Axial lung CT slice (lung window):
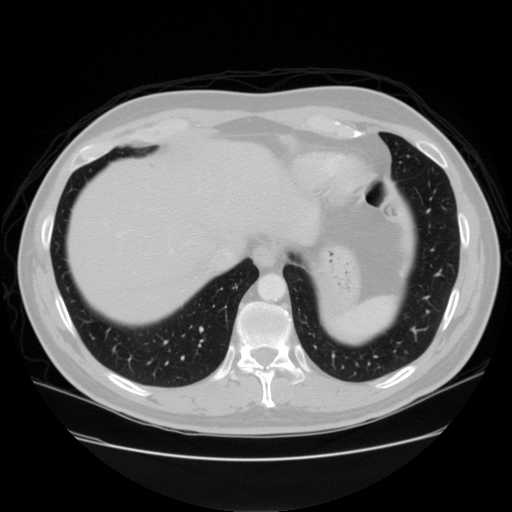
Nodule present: no